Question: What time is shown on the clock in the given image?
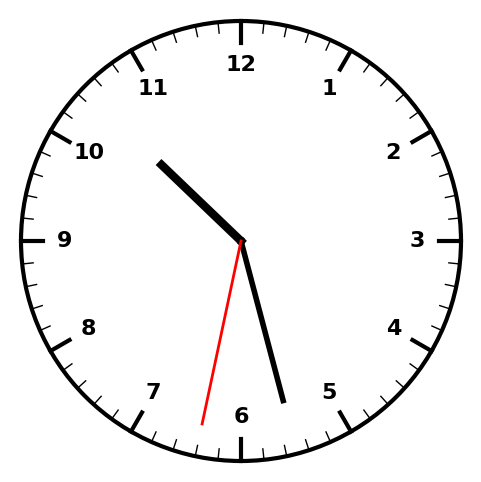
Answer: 10:27:32